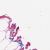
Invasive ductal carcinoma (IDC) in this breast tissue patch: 0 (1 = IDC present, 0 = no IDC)